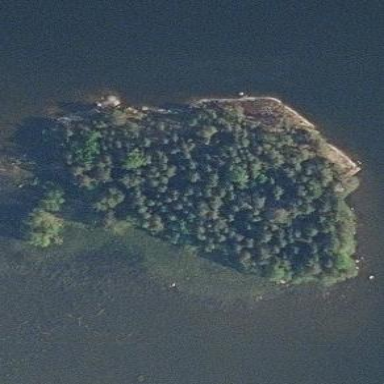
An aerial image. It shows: Image showing island.